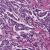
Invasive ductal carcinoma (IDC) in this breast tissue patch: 1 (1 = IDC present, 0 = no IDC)